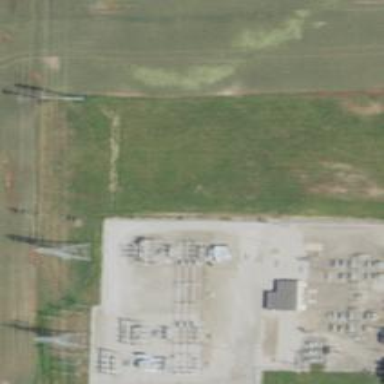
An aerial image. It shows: Switch used for power control.